Aerial crown-view tile of a tropical tree (Barro Colorado Island, Panama), acquired 20250124:
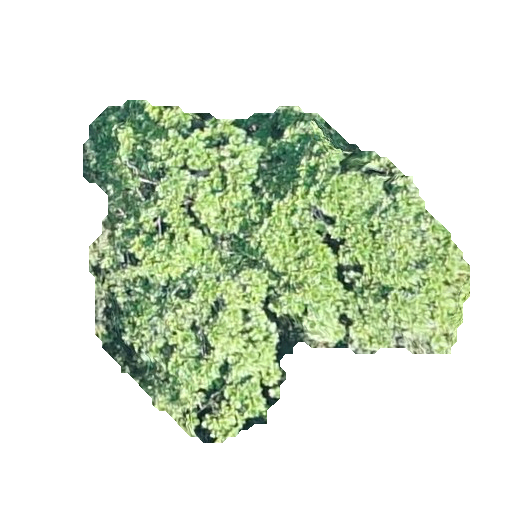
Species: Simarouba amara
GBIF accepted scientific name: Simarouba amara
Crown area: 132.539 m²